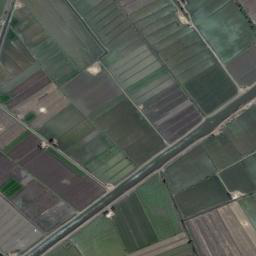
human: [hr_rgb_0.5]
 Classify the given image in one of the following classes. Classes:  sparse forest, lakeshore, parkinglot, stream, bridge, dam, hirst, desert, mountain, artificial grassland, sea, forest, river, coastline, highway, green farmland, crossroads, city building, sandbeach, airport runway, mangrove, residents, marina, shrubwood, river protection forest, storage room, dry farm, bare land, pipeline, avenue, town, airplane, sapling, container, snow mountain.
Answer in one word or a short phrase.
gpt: green farmland